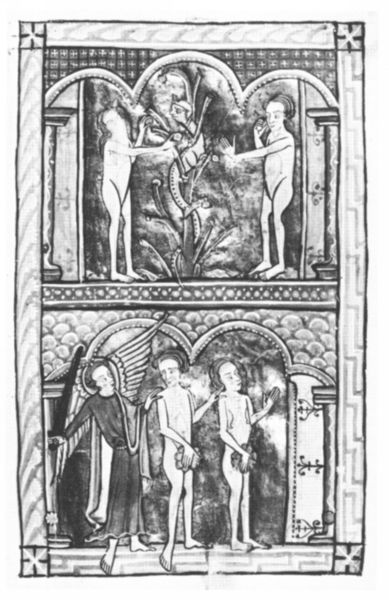
Titel: Carrow Psalter, Psalter und Stundenbuch
Institution: Baltimore, Walters Art Museum
Schlagwörter: baum, flügel, fuß, gott, mann, nackt, umhang, weiß, wolken, menschen, fenster, frau, grau, männer, schwarz, säule, säulen, zeichnung, ornament, bibel, rahmen, fünf, felder, kirche, gewand, blatt, engel, frucht, garten, apfel, füße, bogen, zwei, grafik, rundbogen, ornamente, nackte, geschlecht, scham, tor, foto, oben, unten, bögen, adam, eva, paradies, buch, rechteck, druck, schwarz-weiß, stich, verbergen, schlange, arkaden, kasten, fries, glasmalerei, sündenfall, christlich, teufel, mittelalter, rundbögen, eden, sünde, vertreibung, miniatur, adam und eva, wandbehang, christentum, baum der erkenntnis, feigenblatt, schuld, blöße, geteilt, gabriel, buchmalerei, täufel, ehern, vetreibung, 2, 5, adma, zweitelig, vetreibung aus dem paradies, schlange sünde, wfüße